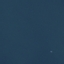
Land use / land cover class: SeaLake